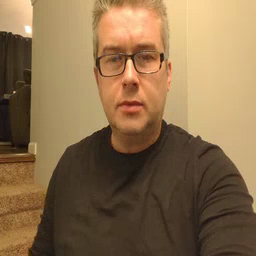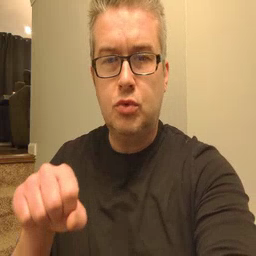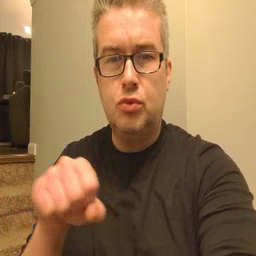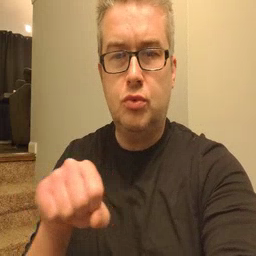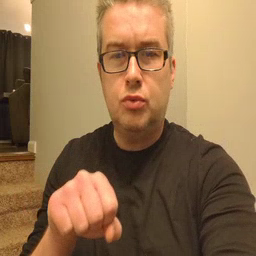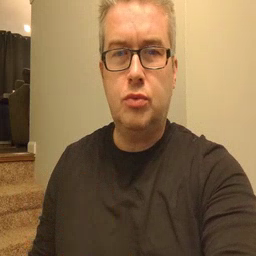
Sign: shoe